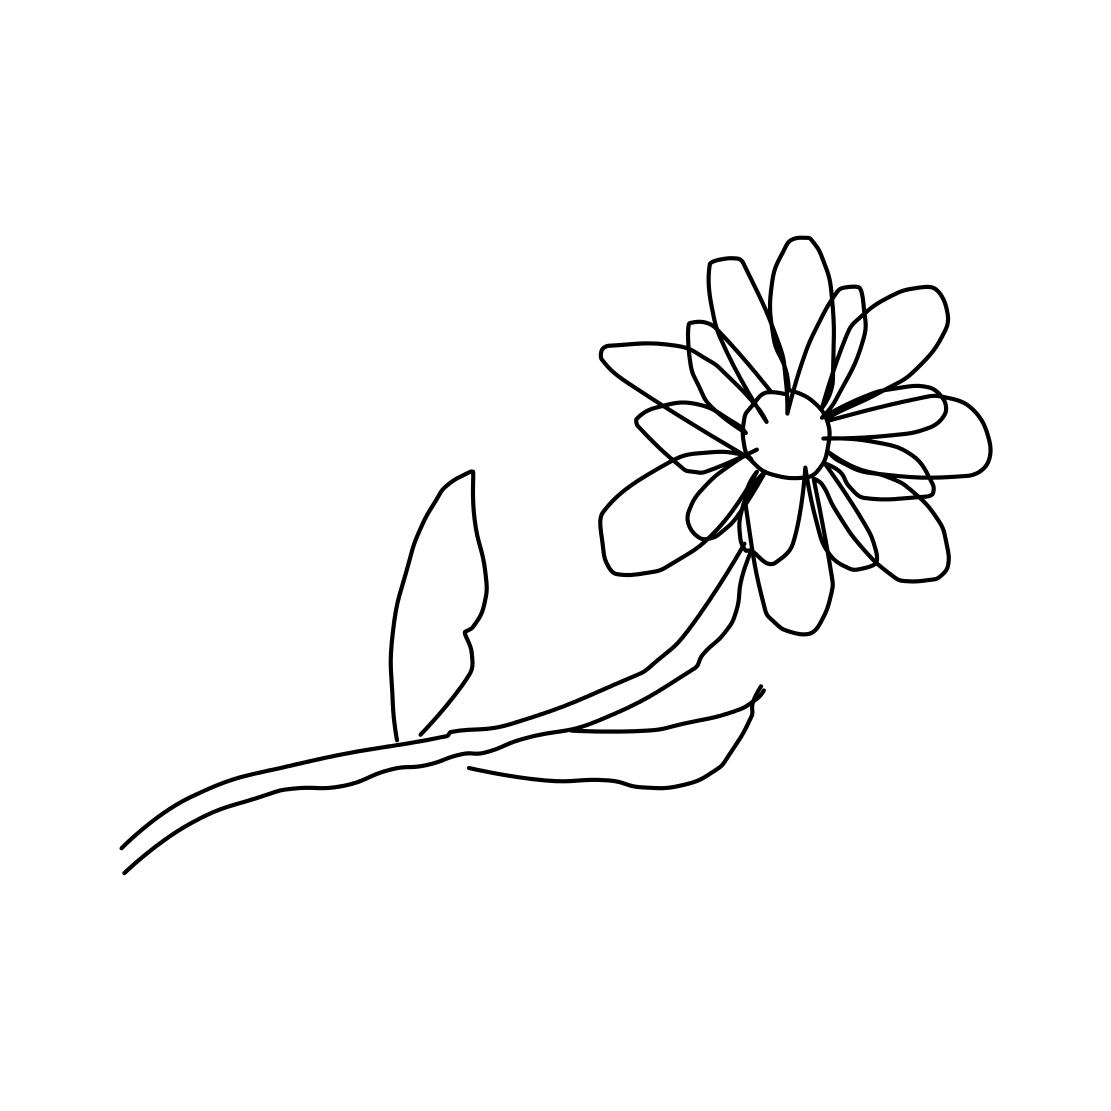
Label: flower with stem